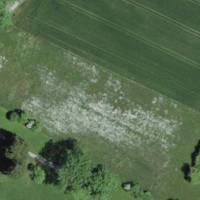
EUNIS habitat code: 53
Species observed at this site:
Cephalanthera damasonium